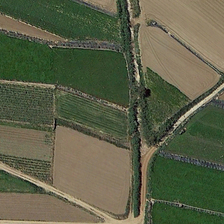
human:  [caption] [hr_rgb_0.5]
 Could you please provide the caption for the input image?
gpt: many pieces of green and yellow farmlands are together .

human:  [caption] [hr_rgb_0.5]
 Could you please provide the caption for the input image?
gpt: many pieces of green and yellow farmlands are together .

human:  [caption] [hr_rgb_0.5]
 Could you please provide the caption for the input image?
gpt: many pieces of green and yellow farmlands are together .

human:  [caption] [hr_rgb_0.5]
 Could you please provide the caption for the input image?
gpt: many pieces of green and yellow farmlands are together .

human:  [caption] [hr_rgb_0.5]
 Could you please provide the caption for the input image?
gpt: many pieces of green and yellow farmlands are together .